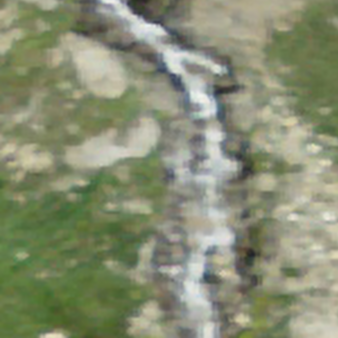
Label: other